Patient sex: M
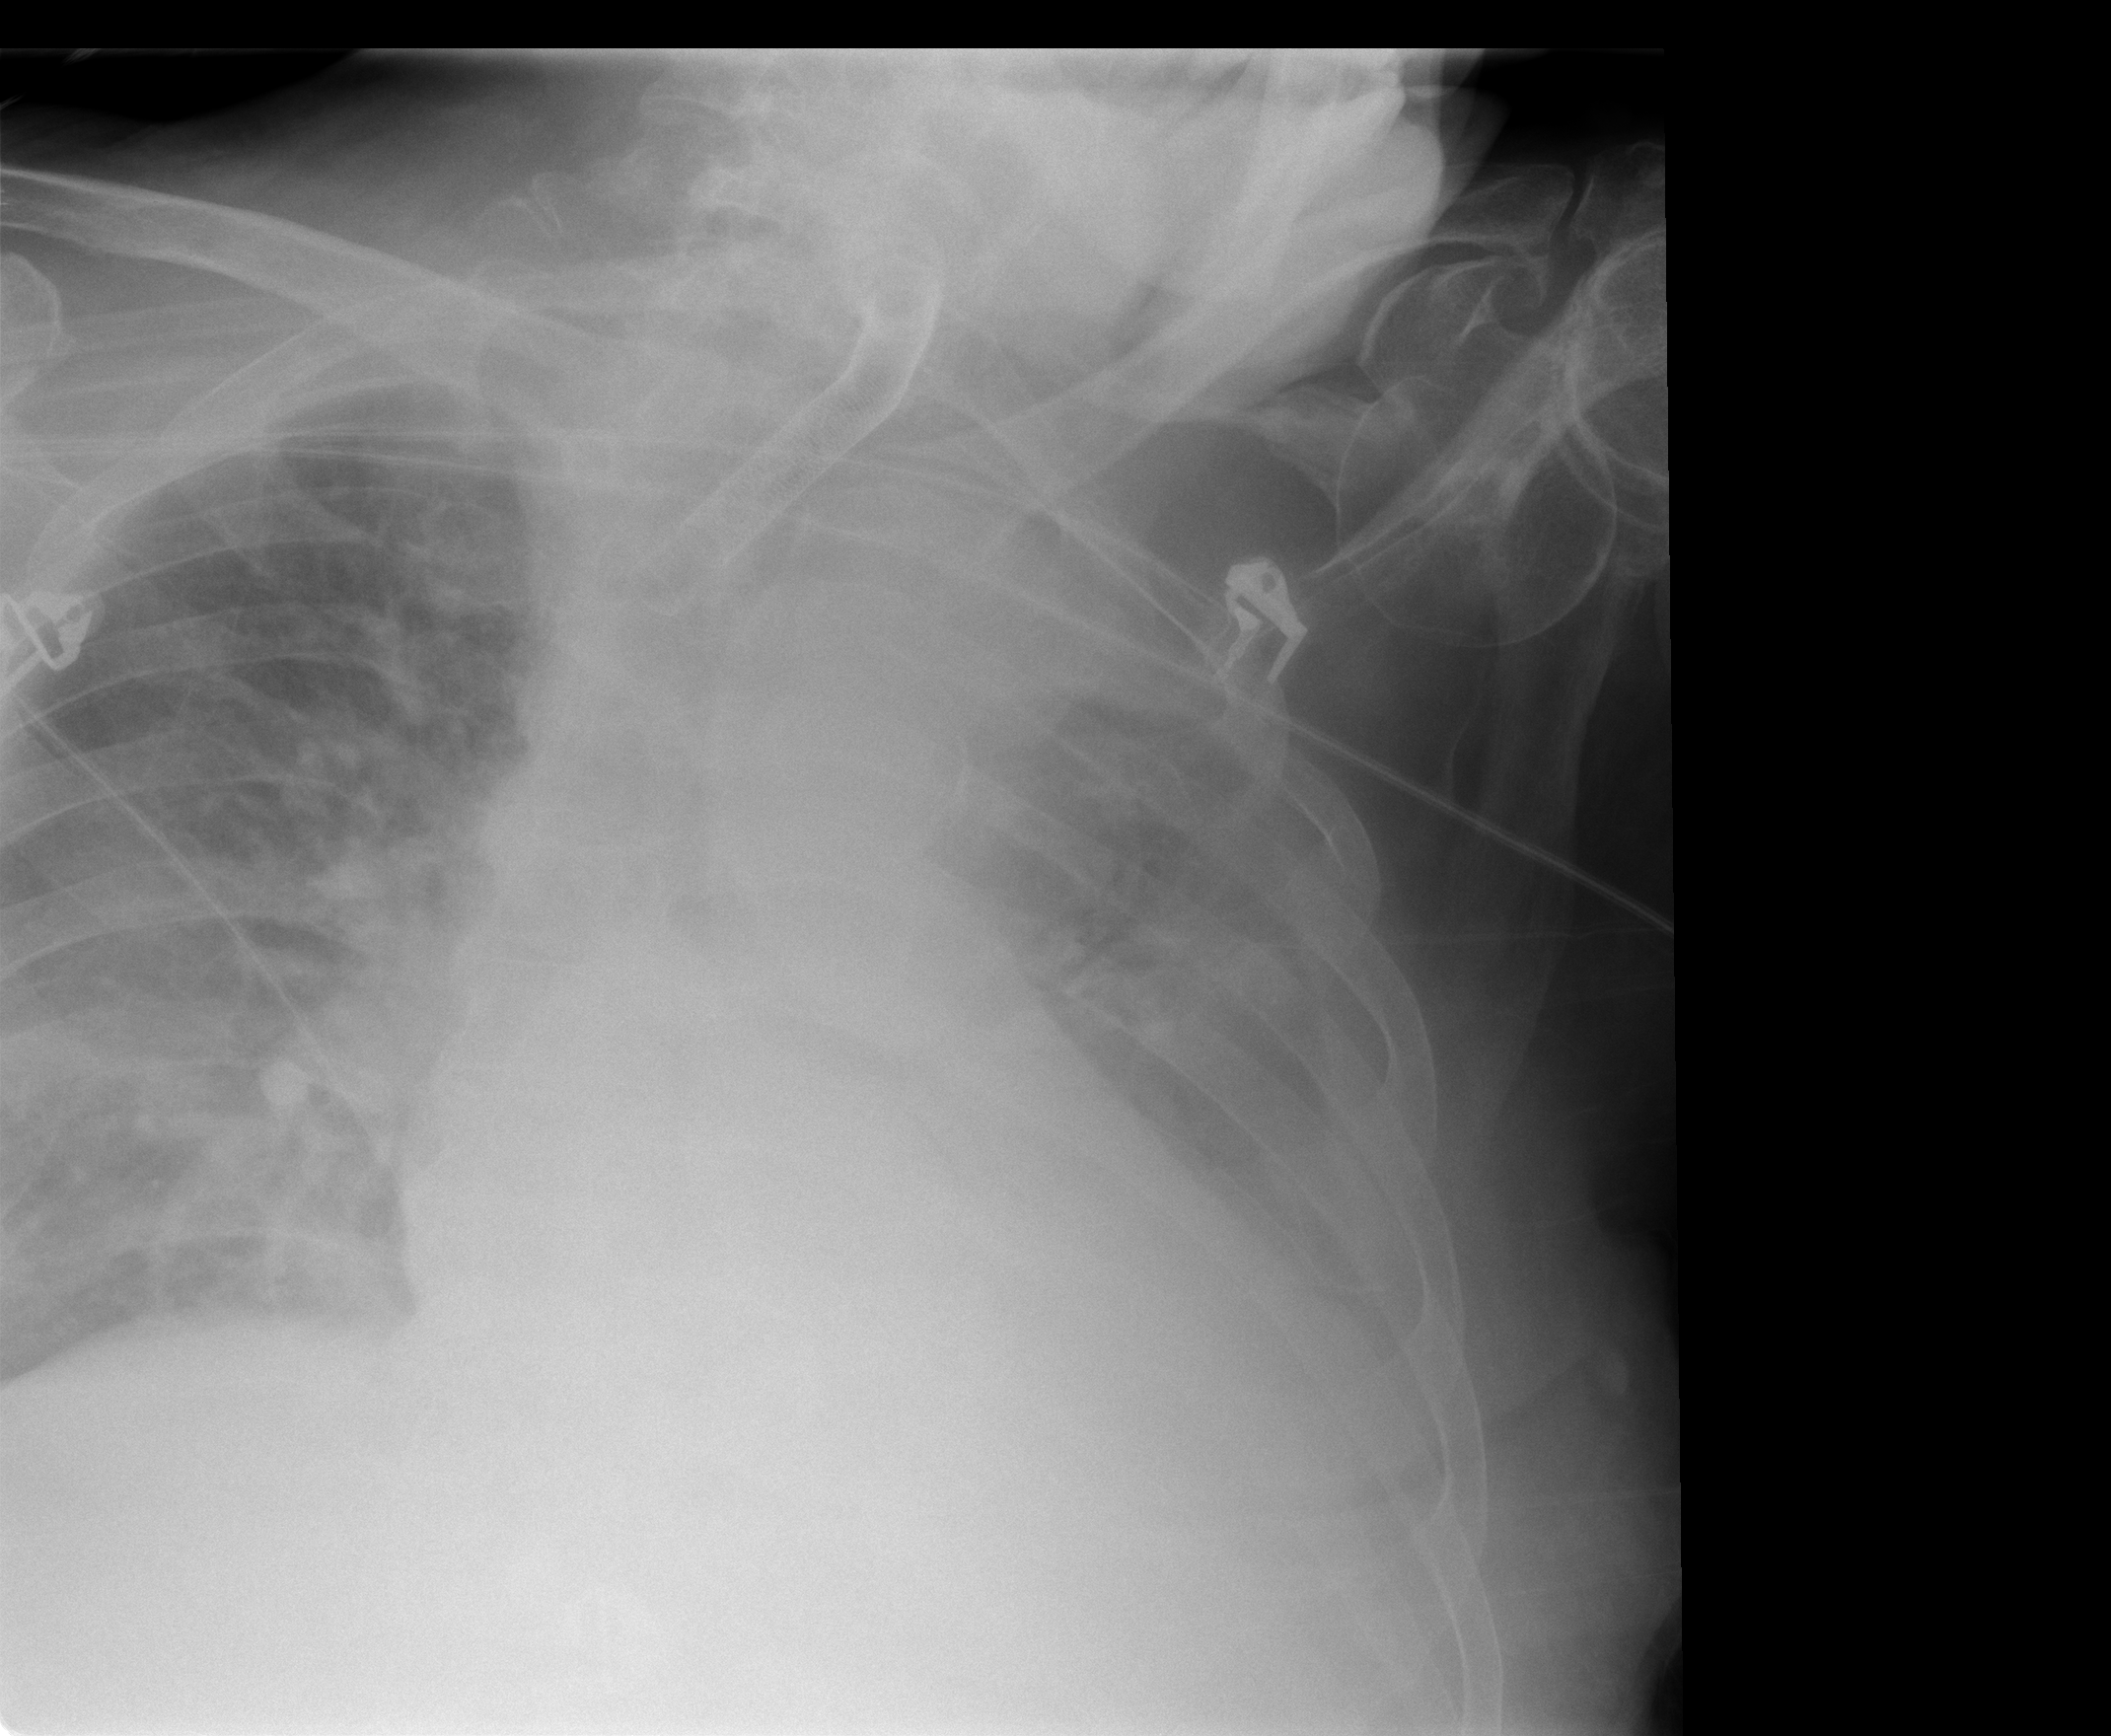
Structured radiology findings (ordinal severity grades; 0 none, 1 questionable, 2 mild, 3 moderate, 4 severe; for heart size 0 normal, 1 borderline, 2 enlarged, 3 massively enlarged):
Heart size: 2
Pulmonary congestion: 1
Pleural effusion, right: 0
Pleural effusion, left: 3
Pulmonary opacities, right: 2
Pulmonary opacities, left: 0
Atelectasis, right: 0
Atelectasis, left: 3